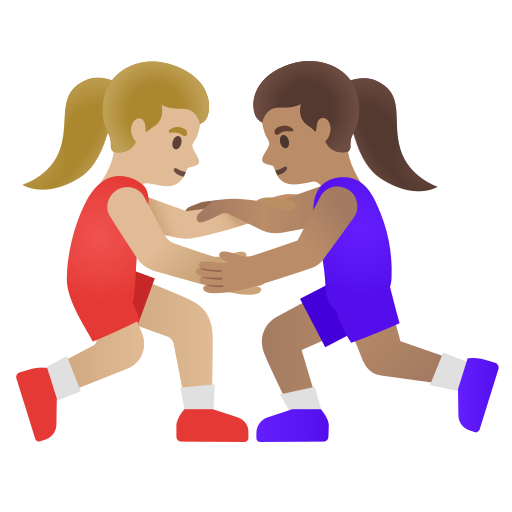
Emoji: 👩🏼‍🫯‍👩🏽